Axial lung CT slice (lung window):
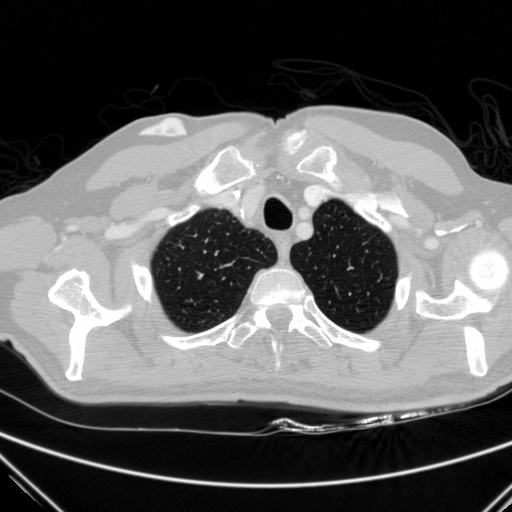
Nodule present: no